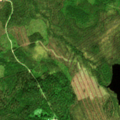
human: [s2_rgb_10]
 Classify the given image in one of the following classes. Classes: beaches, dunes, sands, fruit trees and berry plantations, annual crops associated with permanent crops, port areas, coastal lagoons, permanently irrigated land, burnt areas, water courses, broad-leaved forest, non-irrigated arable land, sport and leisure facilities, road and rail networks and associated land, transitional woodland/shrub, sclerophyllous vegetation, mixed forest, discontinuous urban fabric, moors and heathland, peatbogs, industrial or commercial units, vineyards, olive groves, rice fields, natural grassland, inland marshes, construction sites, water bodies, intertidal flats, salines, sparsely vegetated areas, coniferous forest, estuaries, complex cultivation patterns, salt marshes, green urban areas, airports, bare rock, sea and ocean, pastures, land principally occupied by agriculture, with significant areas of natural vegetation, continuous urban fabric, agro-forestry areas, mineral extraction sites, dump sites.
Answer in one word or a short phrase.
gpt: coniferous forest, mixed forest, transitional woodland/shrub